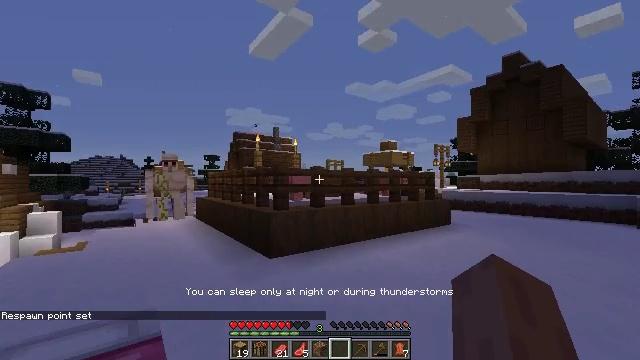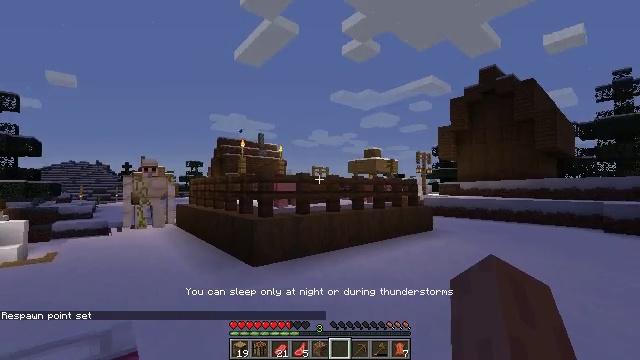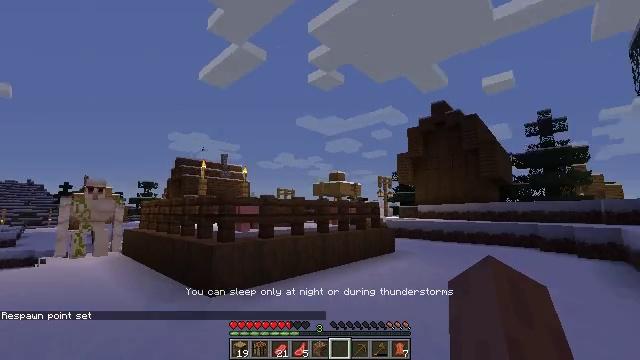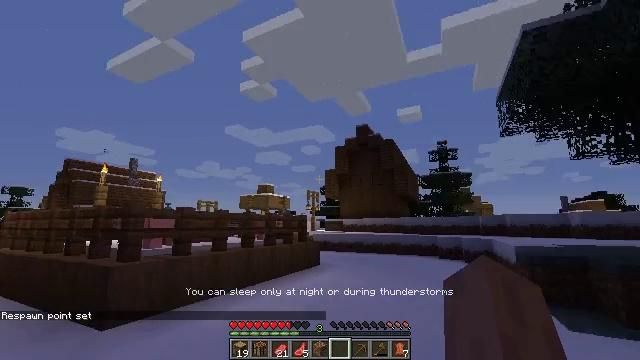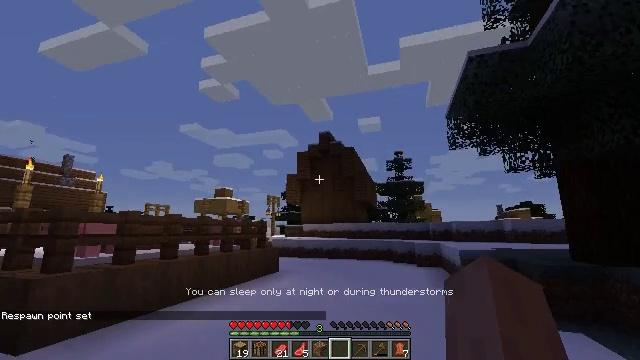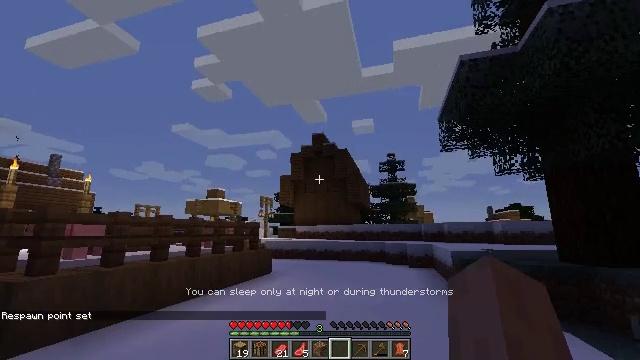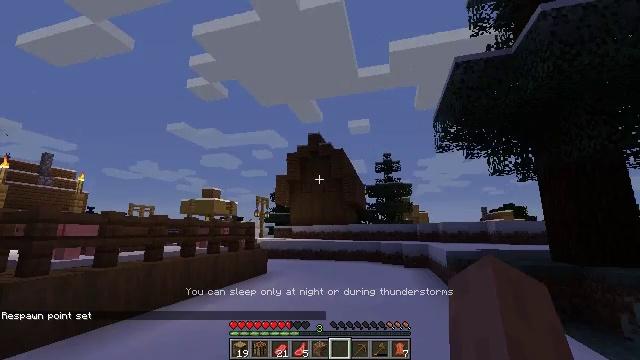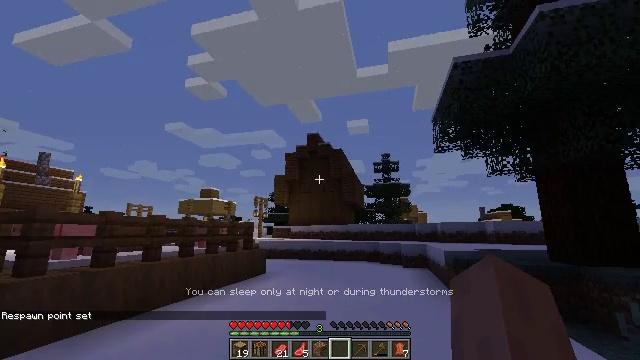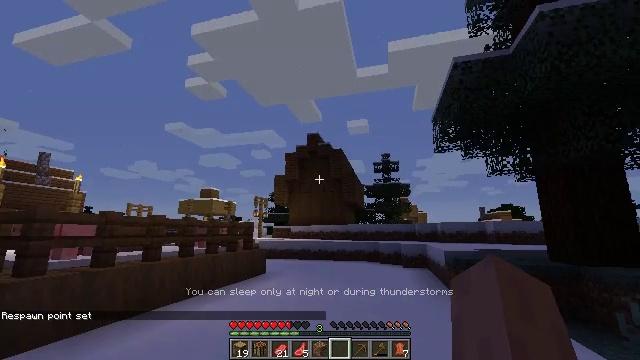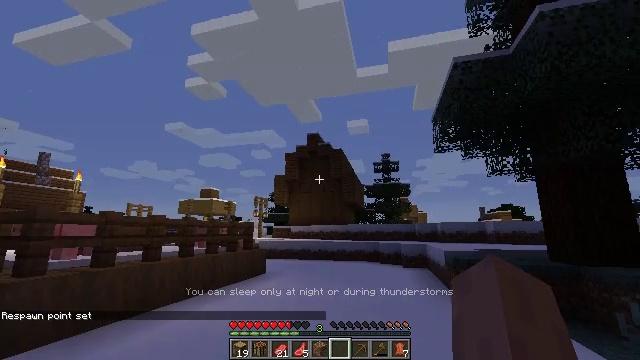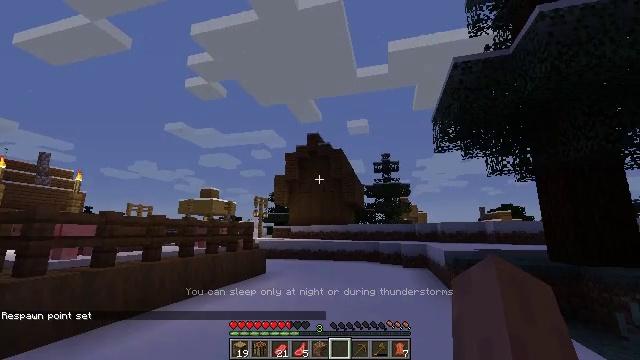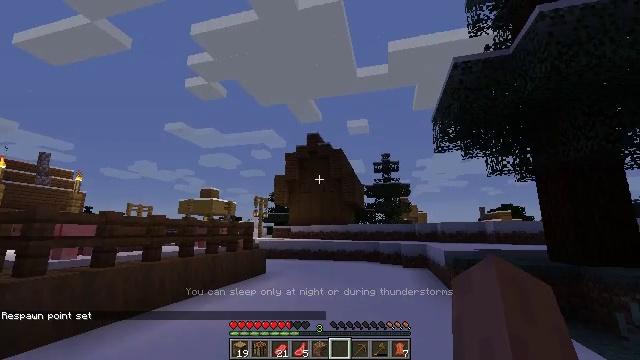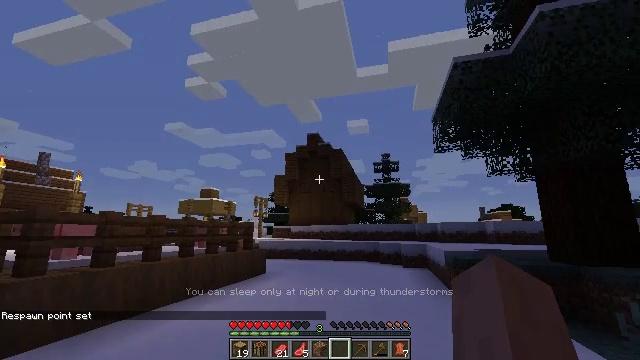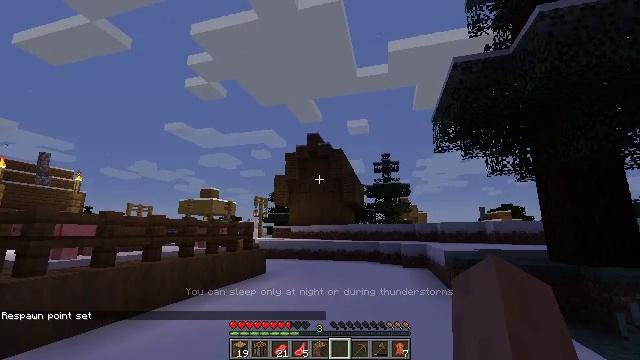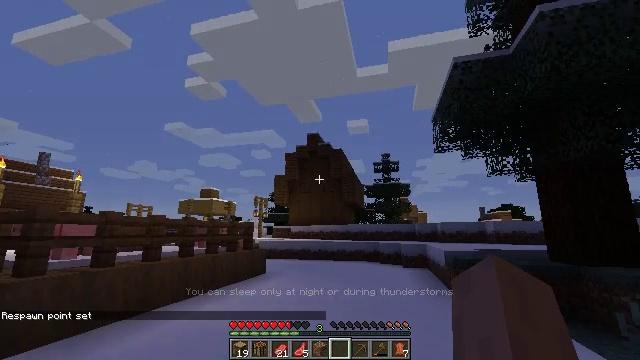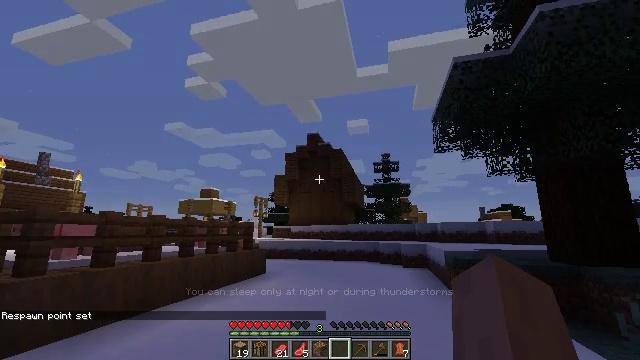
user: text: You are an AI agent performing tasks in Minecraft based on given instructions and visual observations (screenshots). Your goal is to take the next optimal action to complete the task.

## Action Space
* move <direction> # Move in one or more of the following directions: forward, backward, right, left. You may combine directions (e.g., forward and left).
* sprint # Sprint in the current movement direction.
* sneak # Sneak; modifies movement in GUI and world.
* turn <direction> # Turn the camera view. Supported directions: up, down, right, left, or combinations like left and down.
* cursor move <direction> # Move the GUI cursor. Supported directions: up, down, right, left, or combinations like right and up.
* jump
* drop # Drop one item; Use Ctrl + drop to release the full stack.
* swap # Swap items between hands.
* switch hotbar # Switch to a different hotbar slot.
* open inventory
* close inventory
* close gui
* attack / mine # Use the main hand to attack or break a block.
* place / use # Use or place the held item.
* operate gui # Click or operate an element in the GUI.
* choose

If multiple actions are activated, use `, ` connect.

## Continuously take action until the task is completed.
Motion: motion action
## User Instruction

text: Gather the pink bed into your inventory.
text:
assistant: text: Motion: turn right and up
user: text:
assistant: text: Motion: turn right and up
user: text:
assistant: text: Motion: turn right and up
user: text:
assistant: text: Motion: turn right and up
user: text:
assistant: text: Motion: turn right
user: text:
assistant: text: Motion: no_op
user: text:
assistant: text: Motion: no_op
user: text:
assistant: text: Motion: no_op
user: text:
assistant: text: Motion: no_op
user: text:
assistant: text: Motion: no_op
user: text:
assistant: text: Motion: no_op
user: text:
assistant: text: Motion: no_op
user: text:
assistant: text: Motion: no_op
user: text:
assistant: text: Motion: no_op
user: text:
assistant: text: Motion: no_op
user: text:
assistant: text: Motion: no_op
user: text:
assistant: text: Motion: no_op
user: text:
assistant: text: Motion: turn down
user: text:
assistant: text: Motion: turn down
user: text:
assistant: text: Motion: turn left and down
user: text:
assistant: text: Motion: turn down
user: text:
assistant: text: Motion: no_op
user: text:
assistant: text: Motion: no_op
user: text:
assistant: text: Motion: no_op
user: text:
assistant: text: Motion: no_op
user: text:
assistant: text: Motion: no_op
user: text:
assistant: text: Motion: no_op
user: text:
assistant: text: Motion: turn left
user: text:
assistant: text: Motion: turn left and down
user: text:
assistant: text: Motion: turn left and down